Field crop: maize
Growth stage: 2
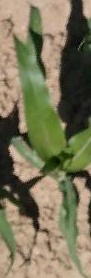
Species: maize